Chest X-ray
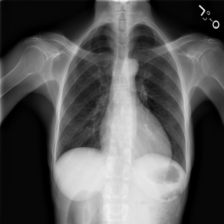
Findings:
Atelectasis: negative
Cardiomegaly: negative
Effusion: negative
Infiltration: negative
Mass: negative
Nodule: negative
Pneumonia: negative
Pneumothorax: negative
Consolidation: negative
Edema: negative
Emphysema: negative
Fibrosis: negative
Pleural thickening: negative
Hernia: negative